Question: I've been struggling with this problem after searching stack overflow/google for a couple hours...
I can't seem to get this span to cover the full width of its parent div without using display: inline-block, but when I use that, it seems like it acts just like a div and is no longer in-line? It cuts off the dividing bar, as seen in the image I linked.
How can I make this span stay inline, cover the full width of the div, and not cut off the dividing bar?

I apologize for what probably is very sloppy HTML/CSS
'''
.chatroom {
width: 90vw;
height: 80vh;
top: 50%;
left: 50%;
transform: translate(-50%, -50%);
position: fixed;
border: 2px solid white;
border-radius: 30px;
background-color: white;
opacity:.8;
box-shadow: 0 4px 8px 0 rgba(0, 0, 0, 0.2), 0 6px 20px 0 rgba(0, 0, 0, 0.19);
display: flex;
flex-direction: column;
}
.input {
height: 40px;
width: 98%;
margin-left:1%;
margin-top: auto;
}
.form-control{
border-bottom-right-radius: 30px;
border-top-right-radius: 30px;
}
#chat{
border-top-right-radius: 30px;
border-bottom-right-radius: 30px;
float: right;
height:100%;
width: 75%;
display: flex;
flex-direction: column;
}
#channels{
border-top-left-radius: 30px;
border-bottom-left-radius: 30px;
background-color: white;
width:25%;
float: left;
height:100%;
overflow-y: hidden;
}
#bar{
background-color:black;
height:100%;
float: right;
width: 3px;
}
#contain{
height:100%;
}
.channel{
text-indent: 30%;
font-size:20px;
width:100%;
background-color: rgba(193, 66, 66, 0.23);
display:inline-block;
}
'''
'''
<div class="chatroom">
<div id="contain">
<div id="channels">
<span class="channel">General</span>
<div id="bar"></div>
</div>
<div id="chat">
<ul id="messages">
{% for message in messages %}
<li>{{ message }}</li>
{% endfor %}
</ul>
<div class="input">
<form>
<div class="form-group">
<input type="text" id="m" class="form-control" autocomplete="off">
</form>
</div>
</div>
</div>
</div>
'''
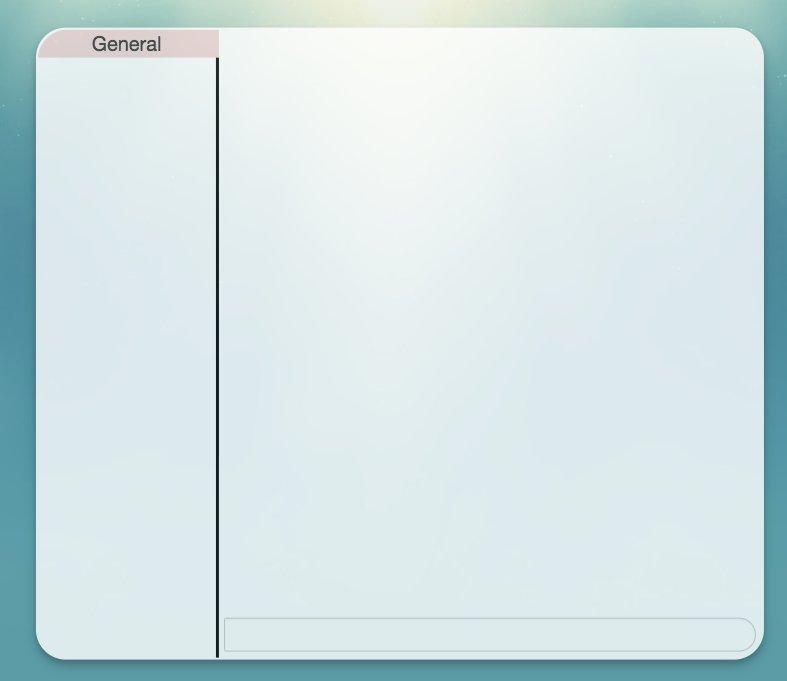
Answer: You can use 'float: left' on your span (and remove the 'display:inline-block'). Also, set the width of the span to 'width:calc(100% - 3px)' .
However, I do not know what you want to do but maybe it's better to use a table?
'''
.chatroom {
width: 90vw;
height: 80vh;
top: 50%;
left: 50%;
transform: translate(-50%, -50%);
position: fixed;
border: 2px solid white;
border-radius: 30px;
background-color: white;
opacity:.8;
box-shadow: 0 4px 8px 0 rgba(0, 0, 0, 0.2), 0 6px 20px 0 rgba(0, 0, 0, 0.19);
display: flex;
flex-direction: column;
}
.input {
height: 40px;
width: 98%;
margin-left:1%;
margin-top: auto;
}
.form-control{
border-bottom-right-radius: 30px;
border-top-right-radius: 30px;
}
#chat{
border-top-right-radius: 30px;
border-bottom-right-radius: 30px;
float: right;
height:100%;
width: 75%;
display: flex;
flex-direction: column;
}
#channels{
border-top-left-radius: 30px;
border-bottom-left-radius: 30px;
background-color: white;
width:25%;
float: left;
height:100%;
overflow-y: hidden;
}
#bar{
background-color:black;
height:100%;
float: right;
width: 3px;
}
#contain{
height:100%;
}
.channel{
text-indent: 30%;
font-size:20px;
width:calc(100% - 3px);
background-color: rgba(193, 66, 66, 0.23);
float: left;
}
'''
'''
<div class="chatroom">
<div id="contain">
<div id="channels">
<span class="channel">General</span>
<div id="bar"></div>
</div>
<div id="chat">
<ul id="messages">
{% for message in messages %}
<li>{{ message }}</li>
{% endfor %}
</ul>
<div class="input">
<form>
<div class="form-group">
<input type="text" id="m" class="form-control" autocomplete="off">
</form>
</div>
</div>
</div>
</div>
'''